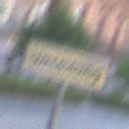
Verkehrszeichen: EndeDerUmleitungsankuendigung
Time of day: SunriseSunset
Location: Outdoor (Urban)
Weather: PartlyCloudy
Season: NotSpecified
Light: Natural